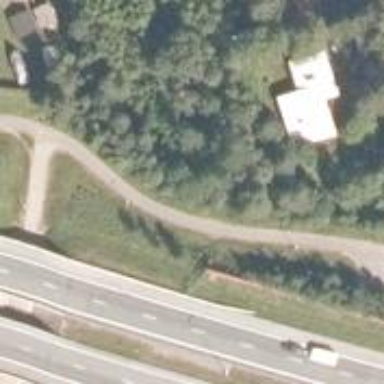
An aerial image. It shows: Cycleway.